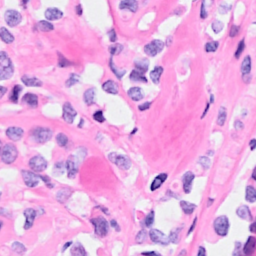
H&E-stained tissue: Breast